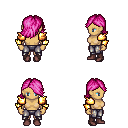
a pixel art fantasy rpg character, female body template, human, tanned skin, gold arm armor, metal pants, pink swoop hairstyle, maroon shoes, four views (front, back, left, right), 2x2 character sprite sheet, small pixel art, hard edges, no anti-aliasing